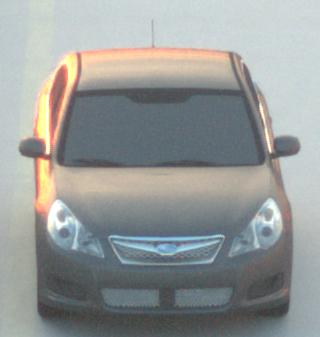
Make: Subaru
Model: Legacy 2.0R
Detailed model: Legacy (IV) Limousine
Model produced from: 2007/09
Model produced until: 2008/10
Doors: 4
Color: gray
Road condition: dry road
Daytime: sunrise or sunset
Contrast: medium contrast